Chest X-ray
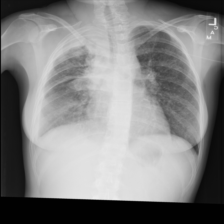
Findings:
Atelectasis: negative
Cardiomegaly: negative
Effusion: positive
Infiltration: positive
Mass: positive
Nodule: positive
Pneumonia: negative
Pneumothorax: negative
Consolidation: negative
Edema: negative
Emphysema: negative
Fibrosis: negative
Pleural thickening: negative
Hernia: negative